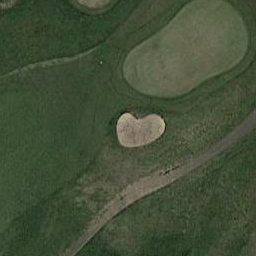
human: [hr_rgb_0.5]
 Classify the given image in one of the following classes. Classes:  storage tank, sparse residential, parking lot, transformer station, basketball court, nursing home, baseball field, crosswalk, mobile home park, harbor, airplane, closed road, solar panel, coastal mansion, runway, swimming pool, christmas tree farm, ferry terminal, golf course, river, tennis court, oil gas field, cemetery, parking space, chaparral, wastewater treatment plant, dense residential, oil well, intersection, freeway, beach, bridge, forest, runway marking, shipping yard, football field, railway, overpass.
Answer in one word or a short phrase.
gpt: golf course